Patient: sex F, age 33
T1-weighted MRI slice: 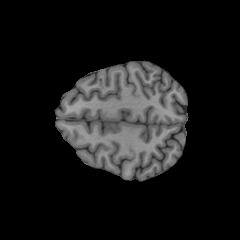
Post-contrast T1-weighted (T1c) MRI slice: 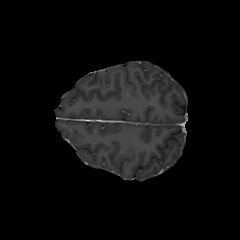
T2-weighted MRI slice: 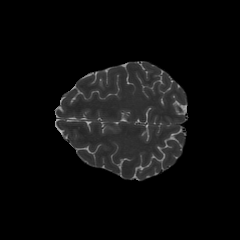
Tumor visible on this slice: no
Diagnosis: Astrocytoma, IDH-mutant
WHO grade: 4